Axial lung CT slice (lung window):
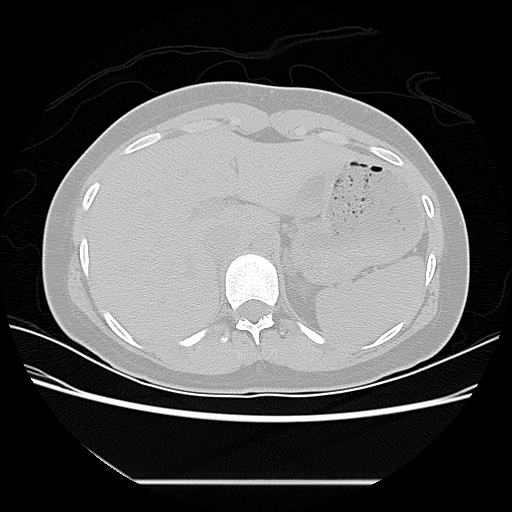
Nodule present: no